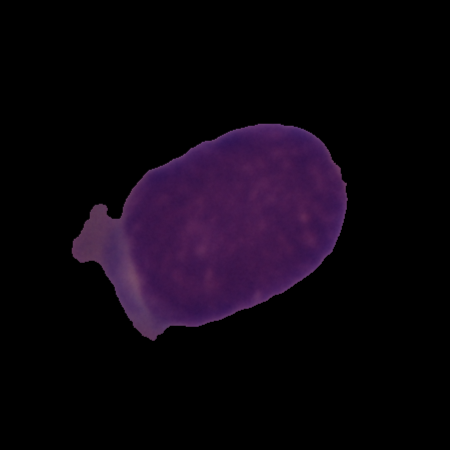
Label: cancer